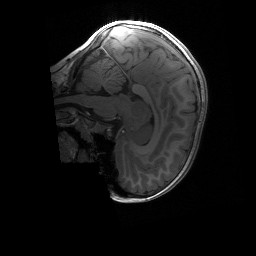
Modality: T1w
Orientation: sagittal
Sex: female
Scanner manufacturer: siemens
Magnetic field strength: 3 T
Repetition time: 1.9 s
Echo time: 0.00243 s